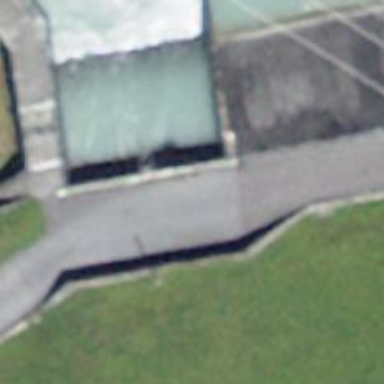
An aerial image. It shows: Noise barrier outlet.